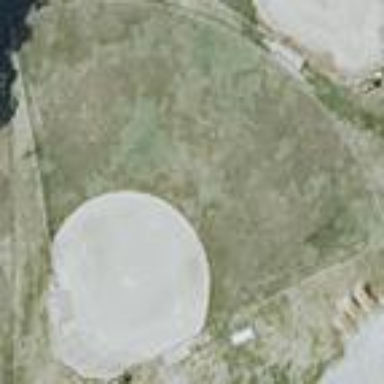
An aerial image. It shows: Softball pitch for leisure land activities.